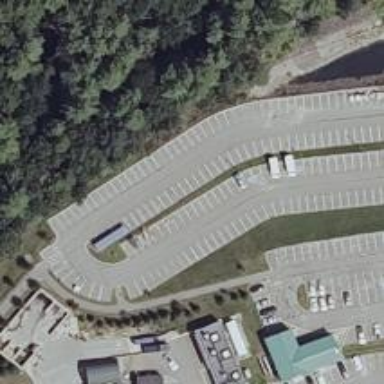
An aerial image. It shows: Parking area with asphalt surface.